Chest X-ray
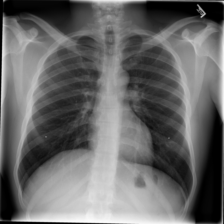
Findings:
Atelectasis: negative
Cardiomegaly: negative
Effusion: negative
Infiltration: negative
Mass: negative
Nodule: negative
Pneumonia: negative
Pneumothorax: negative
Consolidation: negative
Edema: negative
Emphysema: negative
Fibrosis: negative
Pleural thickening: negative
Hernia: negative